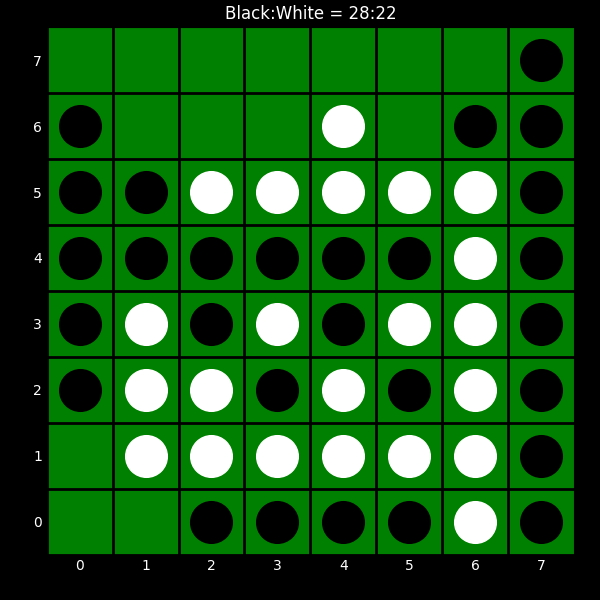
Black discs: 28
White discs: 22